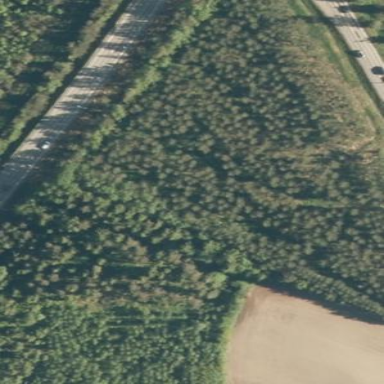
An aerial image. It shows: Beautiful woodland area.